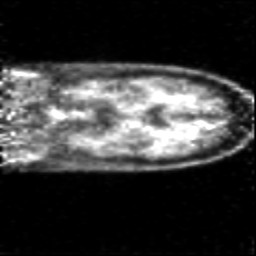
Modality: PET
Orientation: coronal
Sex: female
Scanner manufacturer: siemens